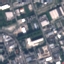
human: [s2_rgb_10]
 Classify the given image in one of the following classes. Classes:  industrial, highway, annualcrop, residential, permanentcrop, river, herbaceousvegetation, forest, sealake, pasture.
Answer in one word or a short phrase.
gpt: Industrial